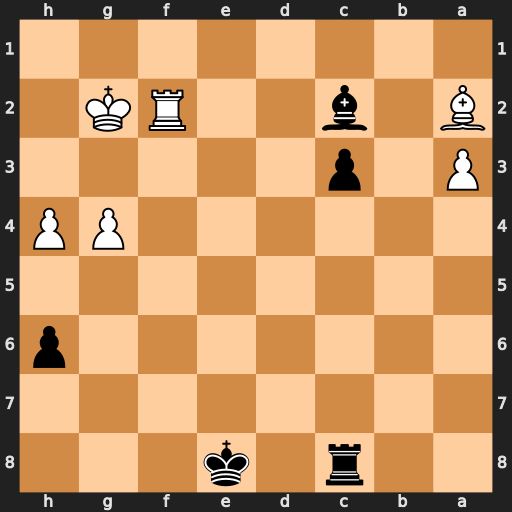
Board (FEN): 2r1k3/8/7p/8/6PP/P1p5/B1b2RK1/8
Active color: b
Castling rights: -
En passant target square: -
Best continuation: Be4+ Kg3 c2